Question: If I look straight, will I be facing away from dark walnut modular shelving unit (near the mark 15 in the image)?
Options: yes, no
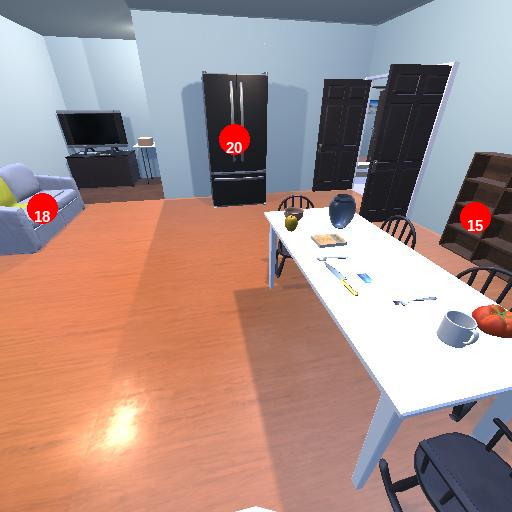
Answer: yes